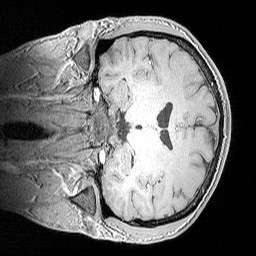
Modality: MP2RAGE
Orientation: coronal
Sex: male
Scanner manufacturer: siemens
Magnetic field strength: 3 T
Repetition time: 5 s
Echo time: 0.00292 s